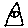
Label: triangle